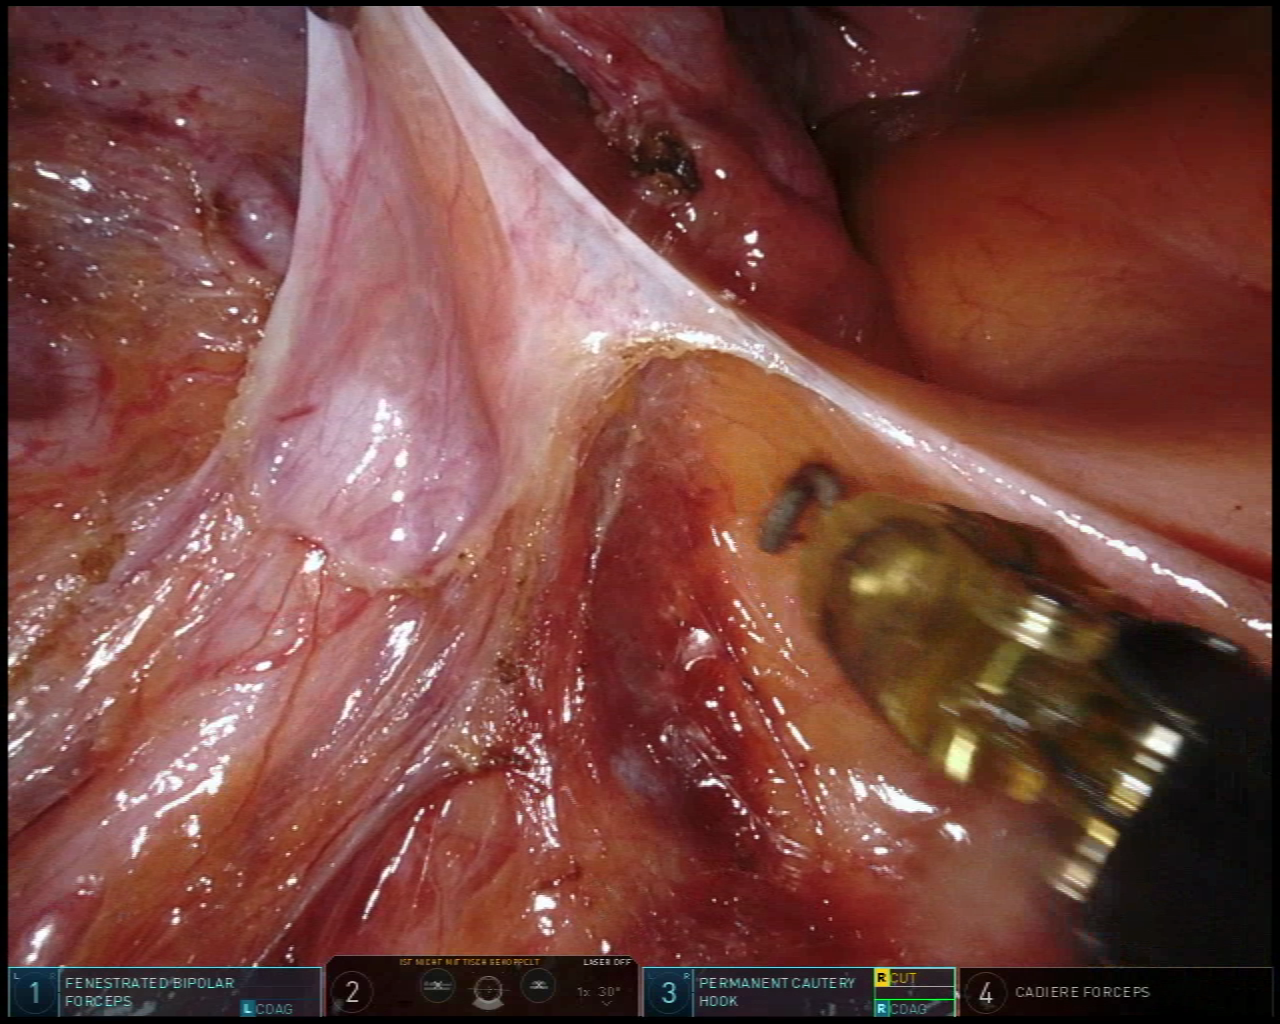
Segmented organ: ureter
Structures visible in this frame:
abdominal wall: no
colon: no
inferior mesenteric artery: no
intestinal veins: no
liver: no
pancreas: no
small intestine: no
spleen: no
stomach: no
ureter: yes
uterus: yes
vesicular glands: no